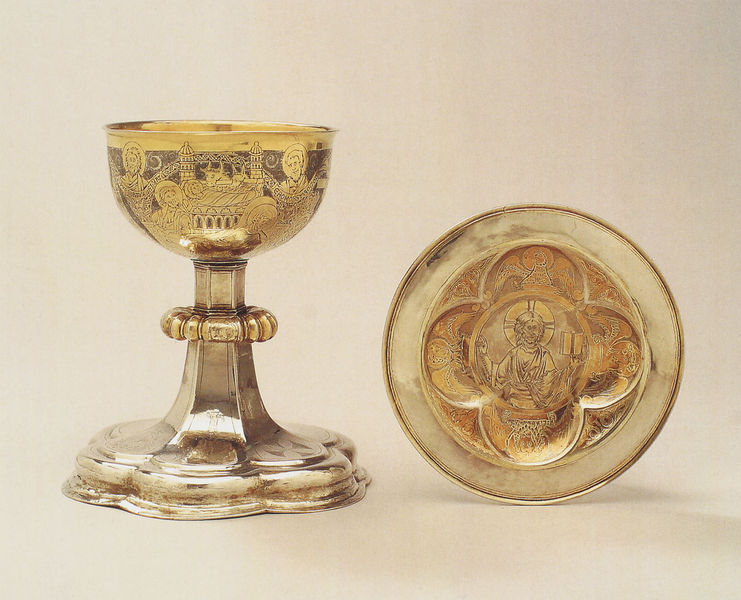
Titel: Kelch
Standort: Herkunftsland: Niedersachsen(D Nds) (EU - D - Nds)
Institution: Hannover, Kestner-Museum
Schlagwörter: fuß, weiß, alt, schale, silber, teller, brücke, kirche, gold, kelch, turm, relief, glanz, dekor, metall, becher, messing, vergoldet, religion, geschenk, gravur, nimbus, jesus, religiös, heiliger, jerusalem, sakral, masswerk, segensgestus, relieve, dvhslr